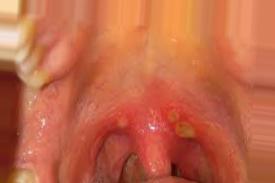
Condition: Mouth Ulcer